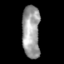
Tissue: skin
Cell type: Epithelial cells
Senescence score: 0.2287
Nuclear area (px): 915
Mean DAPI intensity: 157.861